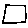
Label: square